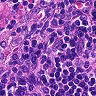
Metastatic tissue present: no